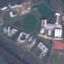
Land use / land cover class: Industrial